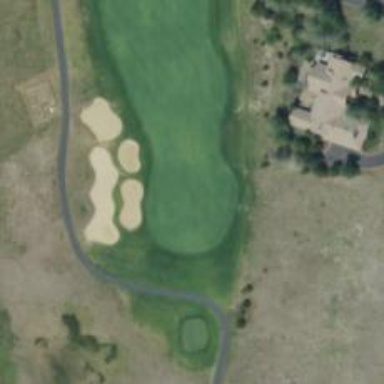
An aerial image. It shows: View of golf hole.